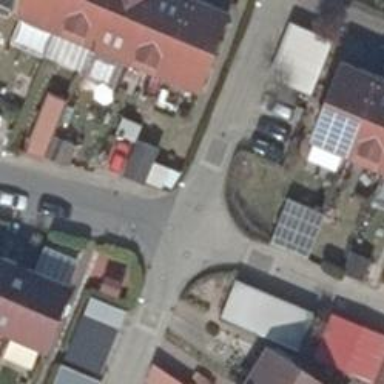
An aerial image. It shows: Asphalt road in living street.